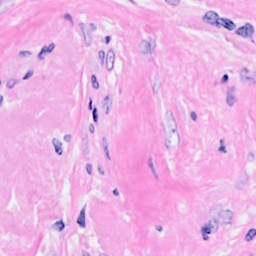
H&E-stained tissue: Breast